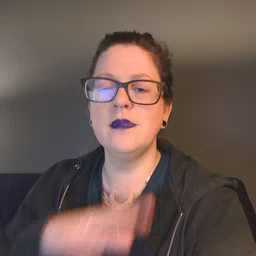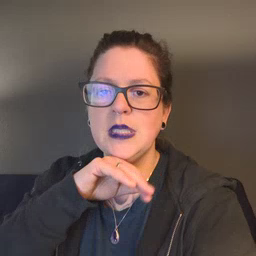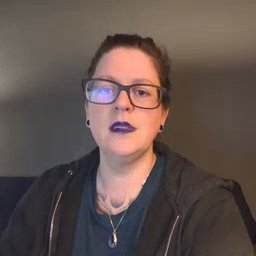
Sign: pig